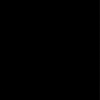
Label: dusty